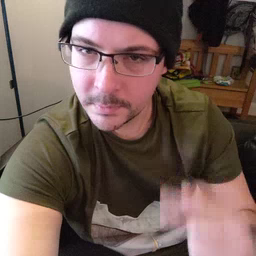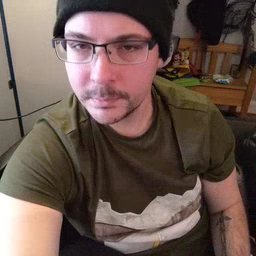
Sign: giraffe